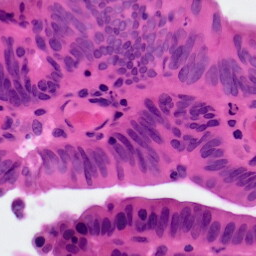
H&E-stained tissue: Colon